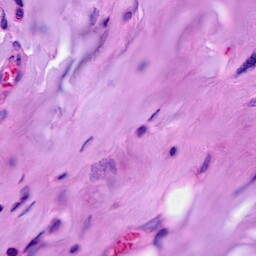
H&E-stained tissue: Breast